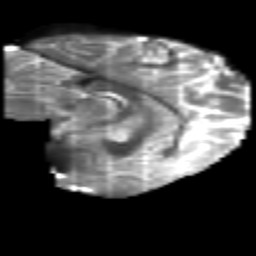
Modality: T2w
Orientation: sagittal
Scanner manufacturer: philips
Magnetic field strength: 3 T
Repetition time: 8.6 s
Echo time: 0.127 s